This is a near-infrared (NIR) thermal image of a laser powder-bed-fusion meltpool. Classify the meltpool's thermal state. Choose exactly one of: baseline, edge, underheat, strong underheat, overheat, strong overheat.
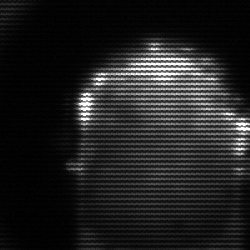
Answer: baseline